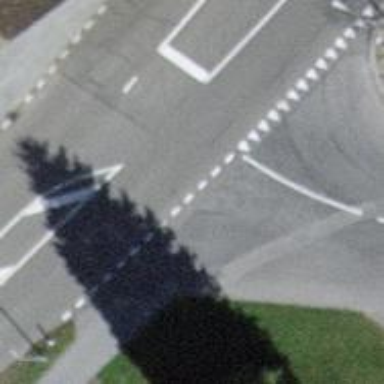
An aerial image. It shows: Road with "give way" sign.